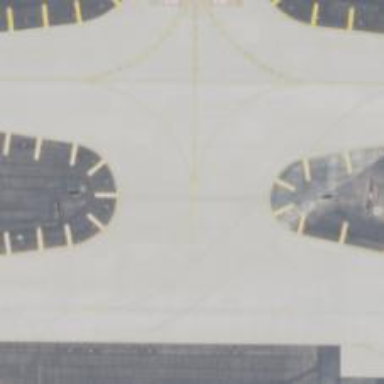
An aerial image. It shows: Image of taxiway at airport.